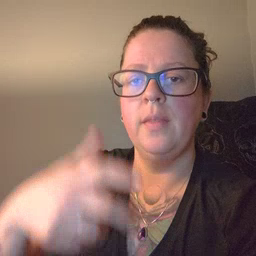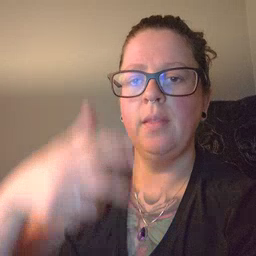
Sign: lion